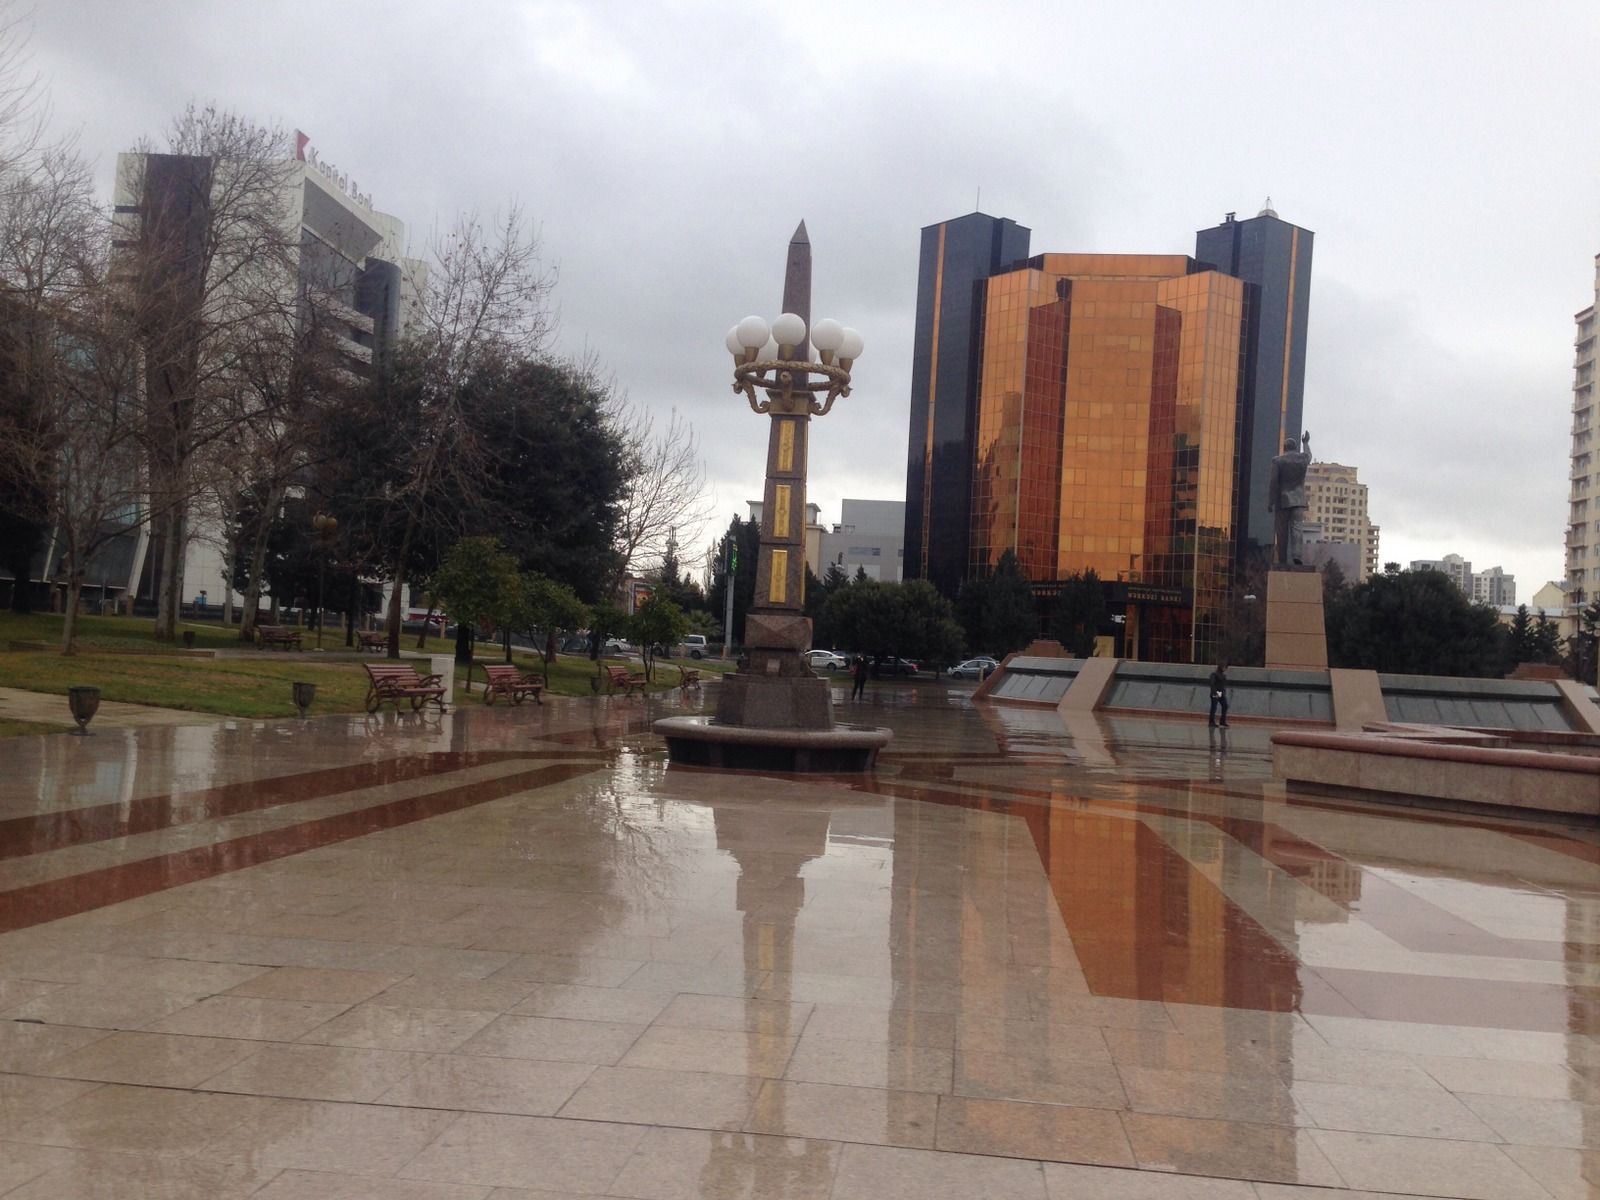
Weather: cloudy
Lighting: day
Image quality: good
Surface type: walking surface
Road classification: footway
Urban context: urban centre
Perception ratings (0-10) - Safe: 5.96, Lively: 6.2, Beautiful: 3.69, Boring: 4.63, Depressing: 5.61, Wealthy: 8.94